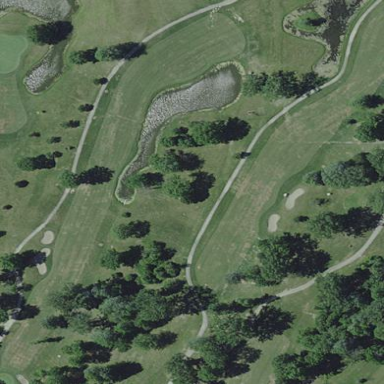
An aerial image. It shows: Picturesque scene of golf course with lateral water hazard.